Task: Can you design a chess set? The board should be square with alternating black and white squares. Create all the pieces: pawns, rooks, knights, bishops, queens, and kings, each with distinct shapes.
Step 2229:
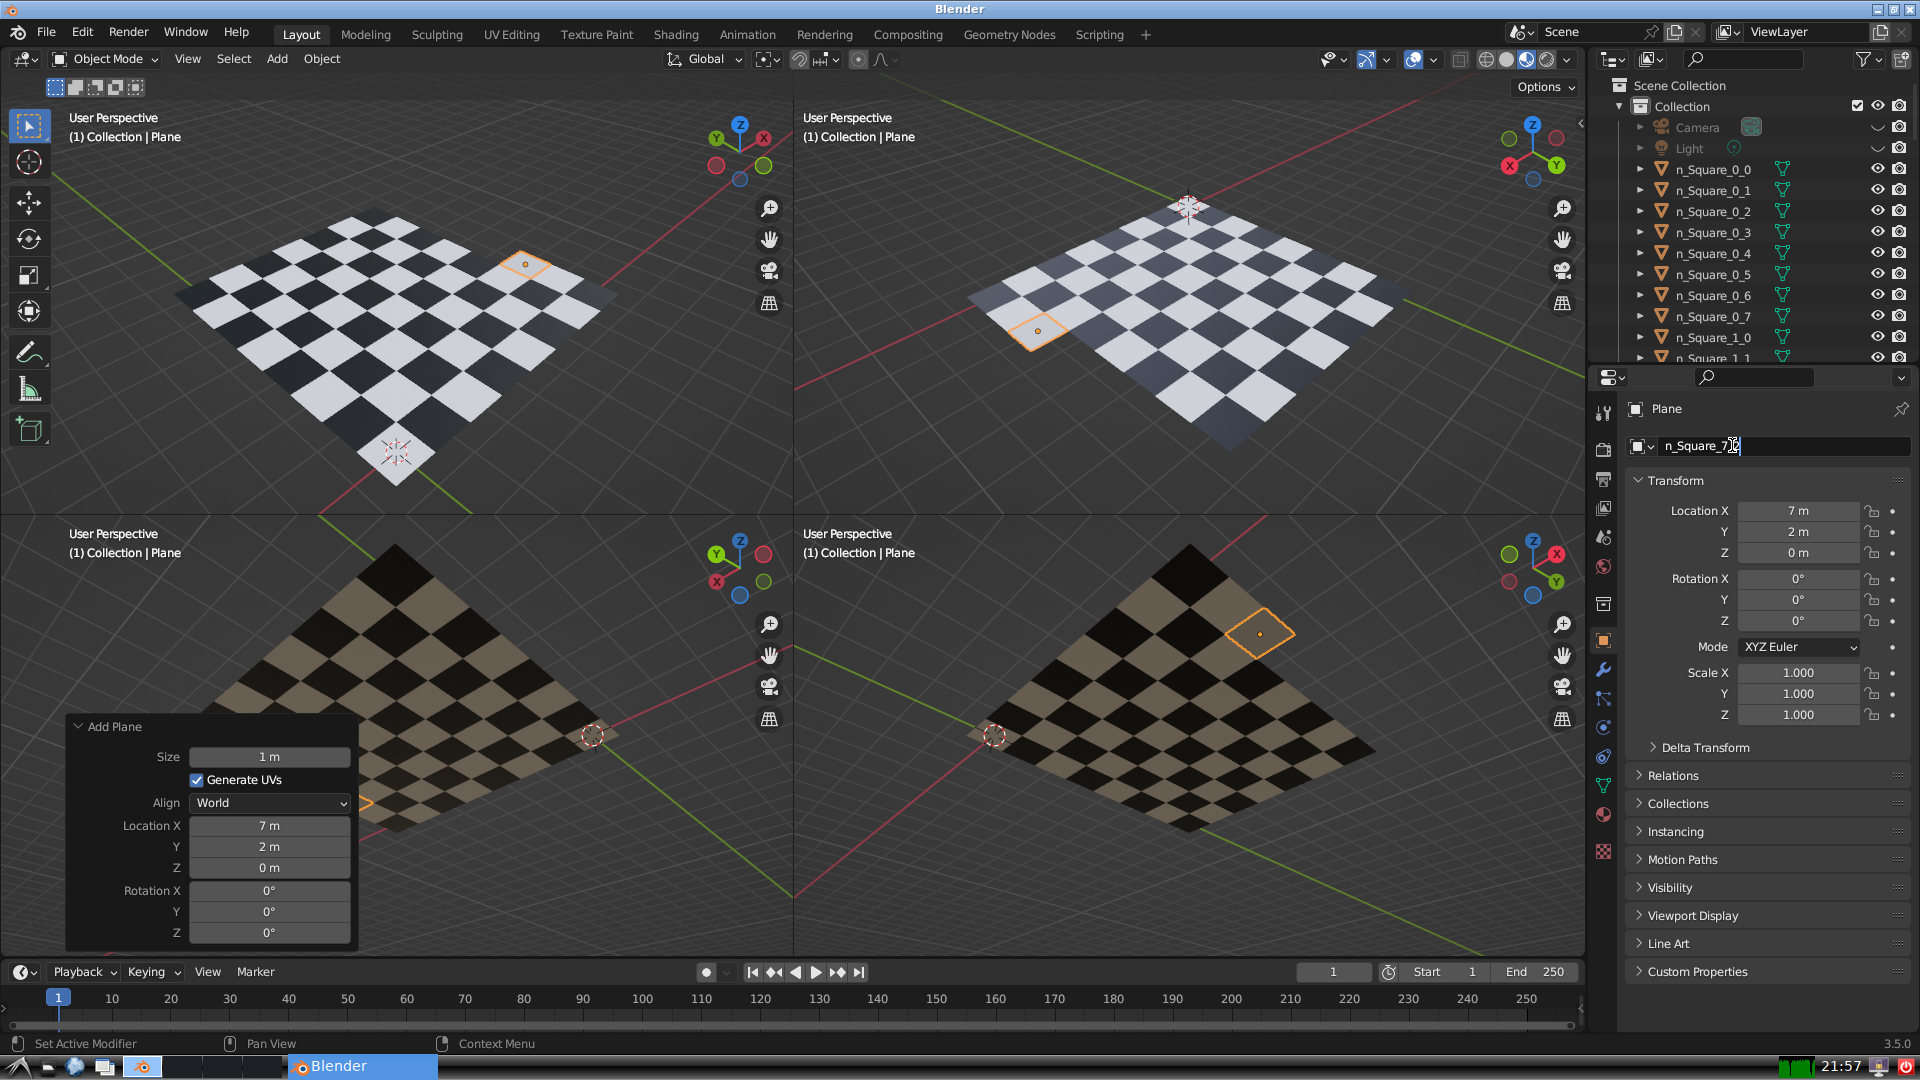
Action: {"key_press": ['Return']}